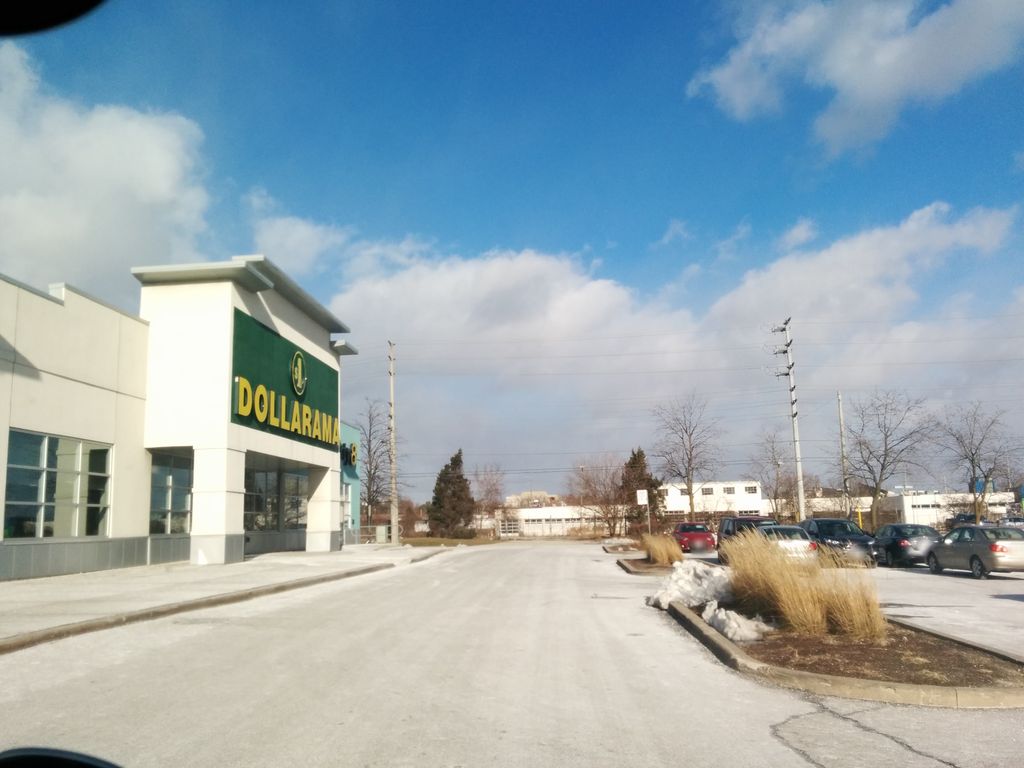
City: toronto